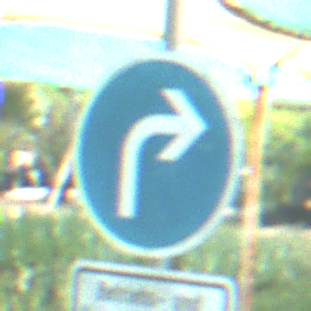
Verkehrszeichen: VorgeschriebeneFahrtrichtungRechts
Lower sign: BesondereFahrzeugeUndTransportgueter9
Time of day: MorningAfternoon
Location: Roofed (Special)
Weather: PartlyCloudy
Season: NotSpecified
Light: Natural